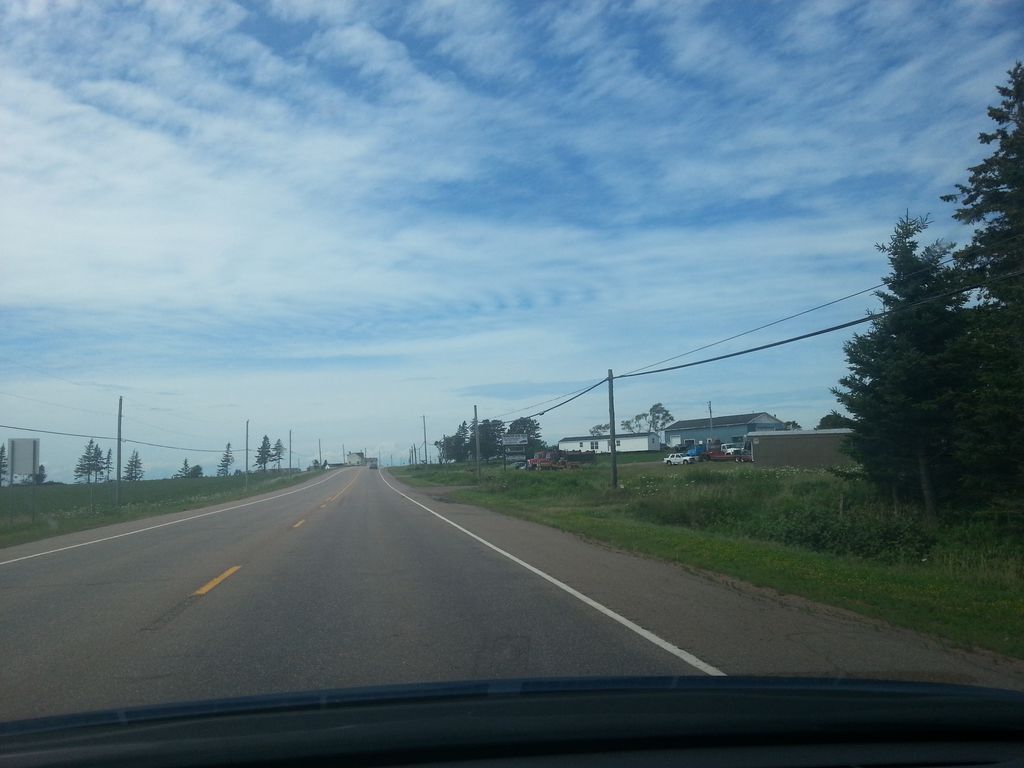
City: charlottetown